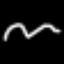
Label: squiggle